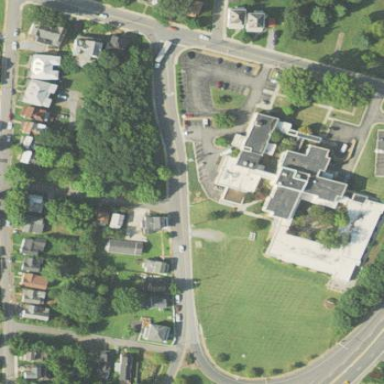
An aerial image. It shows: Healthcare facility identified as hospital.